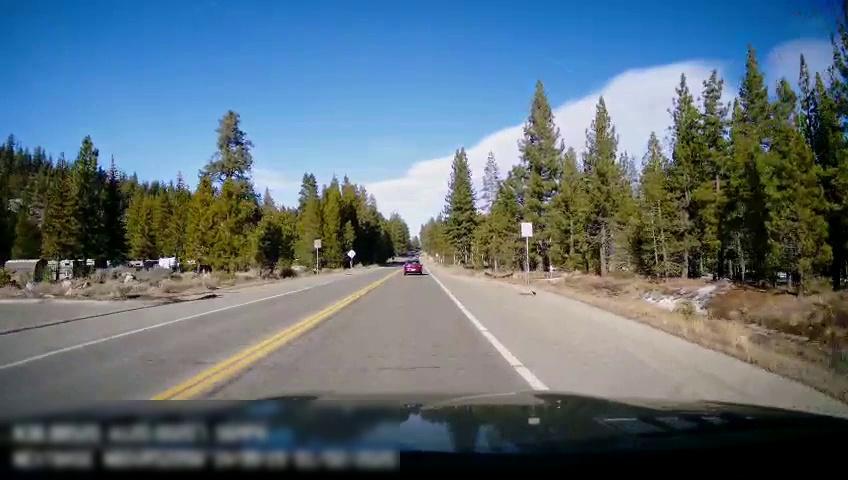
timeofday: Day
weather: Sunny
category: Drivable Space
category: Vehicles | Car
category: Lanes | Current Lane
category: Lanes | Current Lane
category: Lanes | Opposite Lane
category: Traffic | Signs